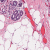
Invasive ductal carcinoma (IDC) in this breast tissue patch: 0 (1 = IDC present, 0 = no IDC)